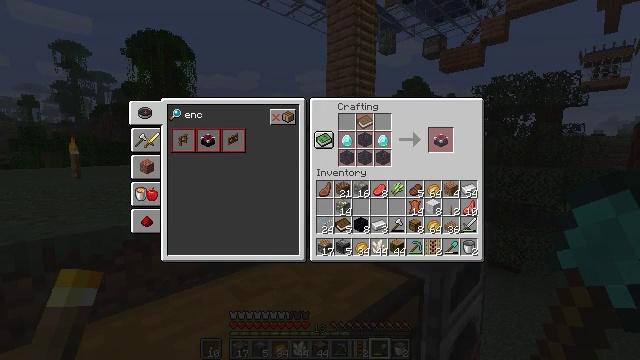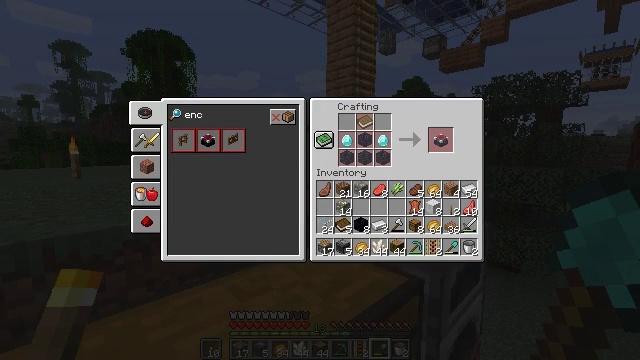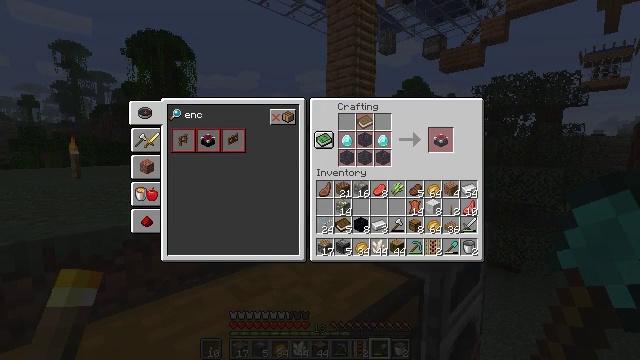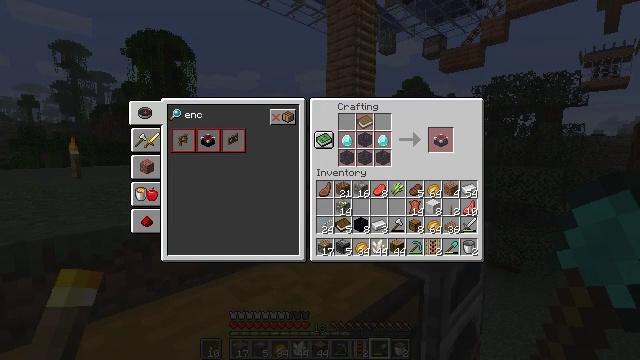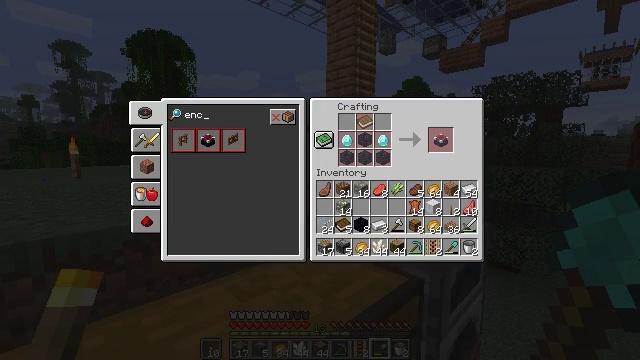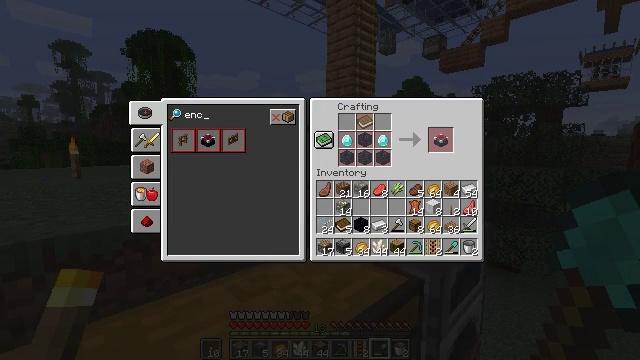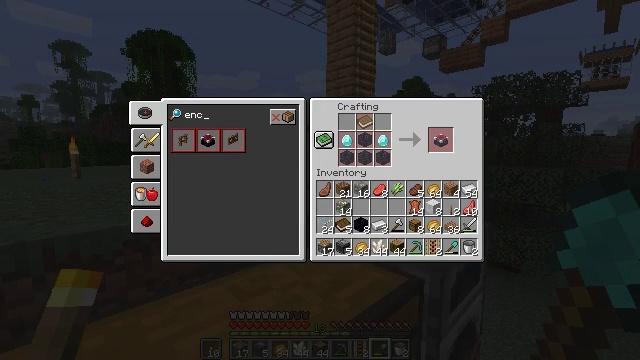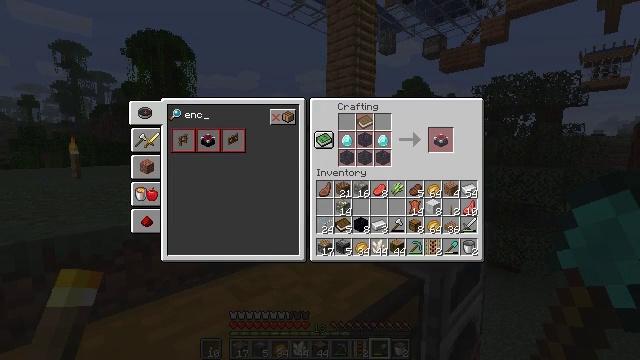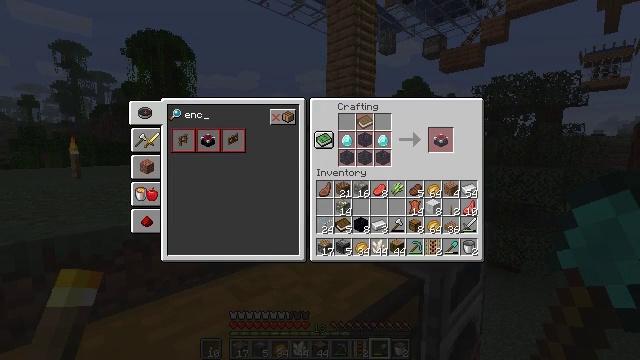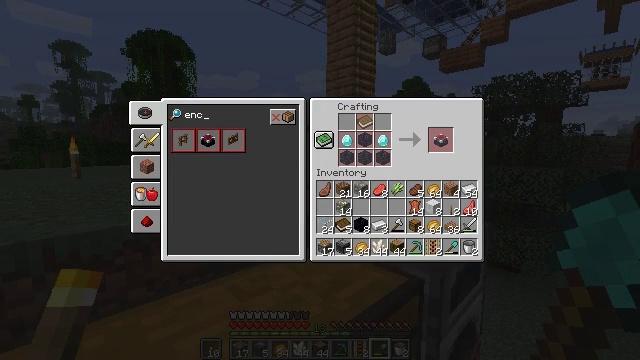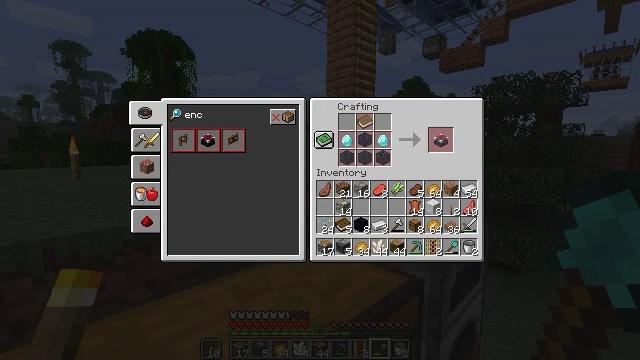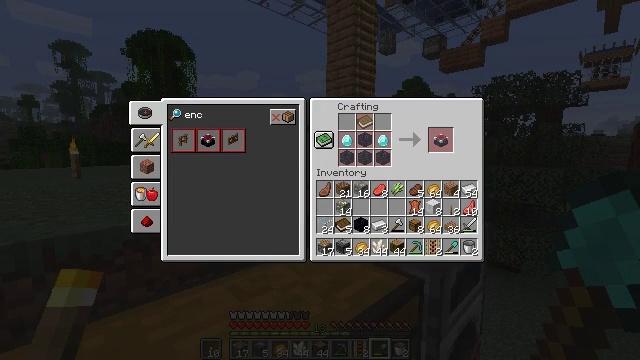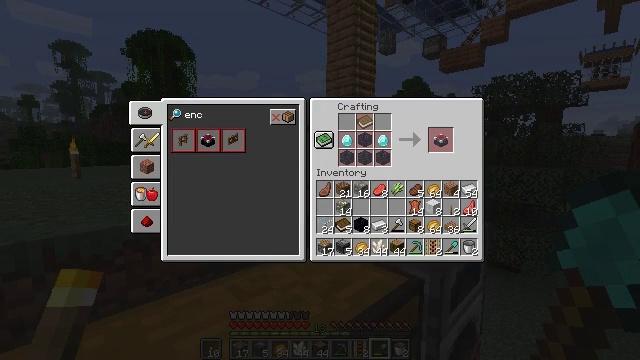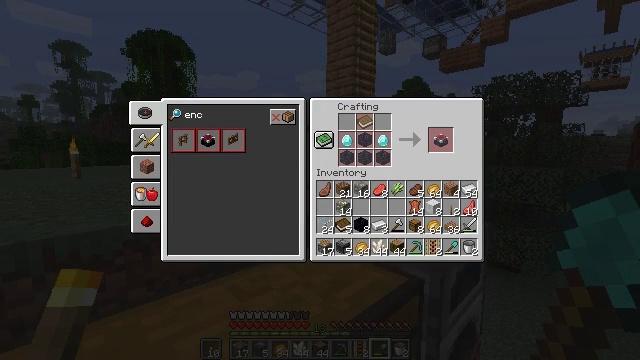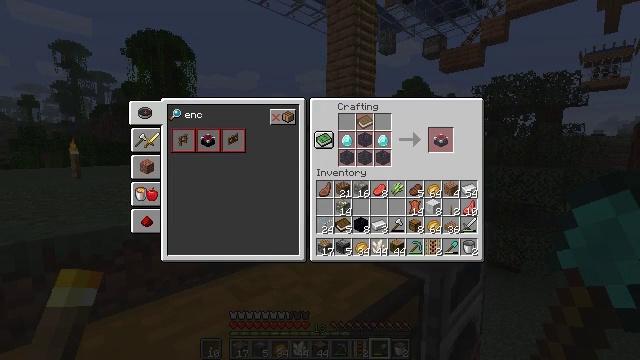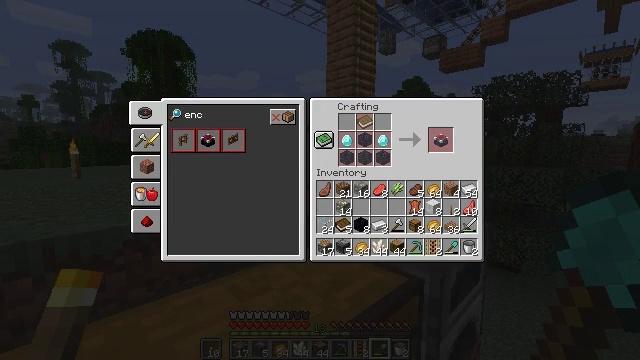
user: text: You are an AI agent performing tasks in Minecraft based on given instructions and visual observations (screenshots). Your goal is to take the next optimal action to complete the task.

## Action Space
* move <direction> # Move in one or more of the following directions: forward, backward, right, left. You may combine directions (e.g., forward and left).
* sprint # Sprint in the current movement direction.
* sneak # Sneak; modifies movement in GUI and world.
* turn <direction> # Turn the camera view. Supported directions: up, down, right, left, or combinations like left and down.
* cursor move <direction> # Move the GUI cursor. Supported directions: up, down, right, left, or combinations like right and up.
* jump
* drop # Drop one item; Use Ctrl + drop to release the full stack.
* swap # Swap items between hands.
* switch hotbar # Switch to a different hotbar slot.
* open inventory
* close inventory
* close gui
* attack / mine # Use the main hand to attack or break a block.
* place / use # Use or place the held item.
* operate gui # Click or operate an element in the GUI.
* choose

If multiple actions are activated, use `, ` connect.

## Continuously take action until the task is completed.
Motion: motion action
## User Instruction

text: Use obsidian, diamonds, and a book to craft an enchanting table.
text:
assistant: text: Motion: no_op
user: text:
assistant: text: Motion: no_op
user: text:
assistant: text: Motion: no_op
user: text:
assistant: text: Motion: no_op
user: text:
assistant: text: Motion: no_op
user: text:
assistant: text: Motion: no_op
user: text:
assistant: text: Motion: no_op
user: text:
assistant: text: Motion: no_op
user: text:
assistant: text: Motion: no_op
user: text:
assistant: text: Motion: no_op
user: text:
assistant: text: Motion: no_op
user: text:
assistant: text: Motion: no_op
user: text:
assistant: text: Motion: no_op
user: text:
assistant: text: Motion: no_op
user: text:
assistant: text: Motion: no_op
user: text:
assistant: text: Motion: no_op
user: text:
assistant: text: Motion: no_op
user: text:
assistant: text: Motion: no_op
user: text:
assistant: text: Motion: no_op
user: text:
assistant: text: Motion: no_op
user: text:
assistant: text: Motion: no_op
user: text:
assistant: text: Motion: no_op
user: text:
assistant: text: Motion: close gui
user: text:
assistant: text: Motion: no_op
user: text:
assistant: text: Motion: no_op
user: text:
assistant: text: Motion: turn left and down
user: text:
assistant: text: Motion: turn left and down
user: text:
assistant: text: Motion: turn left and down
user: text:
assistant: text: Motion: use / place
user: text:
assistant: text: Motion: use / place